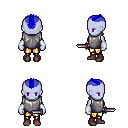
a pixel art fantasy rpg character, female body template, dark elf, purple skin, steel chest armor, gold greaves, blue short mohawk hairstyle, white cloth bracers, maroon shoes, dagger, four views (front, back, left, right), 2x2 character sprite sheet, small pixel art, hard edges, no anti-aliasing